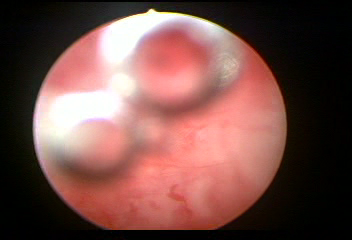
Modality: WLC
Class: Normal mucosa
Bladder cancer association: No